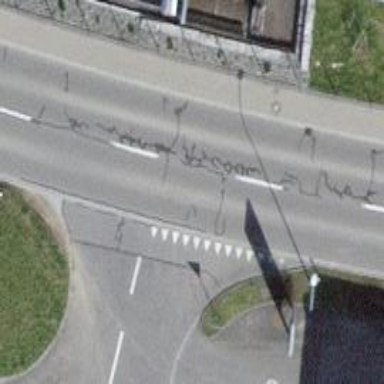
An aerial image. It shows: Road with "give way" sign.